Question: I'm working on a class to get the Latitude and Longitude of an address by 3 different providers (just for comparison sake).
'<hr>'
My Google Maps DataContract works like a champ. But my Bing and MapQuest DataContracts aren't playing so nice. I think the issue has to deal with the of the JSON for Bing and MapQuest, and I just don't know how to deal with them.
Here is the Function that processes the Data.
'''
''# Because the JSON Response from Google, MapQuest, and Bing are drastically
''# different, we need to consume the response a little differently
''# for each API.
''# ##################################
''# BING IS BROKEN
''# ##################################
''# Here we're handling the Bing Provider
If Provider = apiProvider.Bing Then
Dim res = DirectCast(serializer.ReadObject(request.GetResponse().GetResponseStream()), BingResponse)
Dim resources As BingResponse.ResourceSet.Resource = res.resourceSets(0).resources(0)
Dim point = resources.point
With coordinates
.latitude = point.coordinates(0)
.longitude = point.coordinates(1)
End With
''# ##################################
''# GOOGLE WORKS LIKE A CHAMP
''# ##################################
''# Here we're handling the Google Provider
ElseIf Provider = apiProvider.Google Then
Dim res = DirectCast(serializer.ReadObject(request.GetResponse().GetResponseStream()), GoogleResponse)
Dim resources As GoogleResponse.Result = res.results(0)
Dim point = resources.geometry.location
With coordinates
.latitude = point.lat
.longitude = point.lng
End With
''# ##################################
''# MAPQUEST IS BROKEN
''# ##################################
''# Here we're handling the MapQuest Provider
ElseIf Provider = apiProvider.MapQuest Then
Dim res = DirectCast(serializer.ReadObject(request.GetResponse().GetResponseStream()), MapQuestResponse)
Dim resources As MapQuestResponse.Result = res.results(0)
Dim point = resources.locations.latLng
With coordinates
.latitude = point.lat
.longitude = point.lng
End With
End If
'''
And here are the three DataContracts
'''
''# A comment to fix SO Code Coloring
<DataContract()>
Public Class BingResponse
<DataMember()>
Public Property resourceSets() As ResourceSet()
<DataContract()>
Public Class ResourceSet
<DataMember()>
Public Property resources() As Resource()
<DataContract([Namespace]:="http://schemas.microsoft.com/search/local/ws/rest/v1", name:="Location")>
Public Class Resource
<DataMember()>
Public Property point() As m_Point
<DataContract()>
Public Class m_Point
<DataMember()>
Public Property coordinates() As String()
End Class
End Class
End Class
End Class
<DataContract()>
Public Class GoogleResponse
<DataMember()>
Public Property results() As Result()
<DataContract()>
Public Class Result
<DataMember()>
Public Property geometry As m_Geometry
<DataContract()>
Public Class m_Geometry
<DataMember()>
Public Property location As m_location
<DataContract()>
Public Class m_location
<DataMember()>
Public Property lat As String
<DataMember()>
Public Property lng As String
End Class
End Class
End Class
End Class
<DataContract()>
Public Class MapQuestResponse
<DataMember()>
Public Property results() As Result()
<DataContract()>
Public Class Result
<DataMember()>
Public Property locations As m_Locations
<DataContract()>
Public Class m_Locations
<DataMember()>
Public Property latLng As m_latLng
<DataContract()>
Public Class m_latLng
<DataMember()>
Public Property lat As String
<DataMember()>
Public Property lng As String
End Class
End Class
End Class
End Class
'''
When testing I get this error
> System.NullReferenceException: Object reference not set to an instance of an object.
on line
'''
.latitude = point.lat
'''
When testing I get this error
> System.IndexOutOfRangeException: Index was outside the bounds of the array.
on line
'''
Dim resources As BingResponse.ResourceSet.Resource = res.resourceSets(0).resources(0)
'''
---
FYI, I'll also post what the JSON Response for each looks like.
## Google Maps
'''
{
"status": "OK",
"results": [ {
"types": [ "bus_station", "transit_station" ],
"formatted_address": "Microsoft Way & Microsoft ACS, Redmond, WA 98052, USA",
"address_components": [ {
"long_name": "Microsoft Way & Microsoft ACS",
"short_name": "Microsoft Way & Microsoft ACS",
"types": [ "bus_station", "transit_station" ]
}, {
"long_name": "Redmond",
"short_name": "Redmond",
"types": [ "locality", "political" ]
}, {
"long_name": "East Seattle",
"short_name": "East Seattle",
"types": [ "administrative_area_level_3", "political" ]
}, {
"long_name": "King",
"short_name": "King",
"types": [ "administrative_area_level_2", "political" ]
}, {
"long_name": "Washington",
"short_name": "WA",
"types": [ "administrative_area_level_1", "political" ]
}, {
"long_name": "United States",
"short_name": "US",
"types": [ "country", "political" ]
}, {
"long_name": "98052",
"short_name": "98052",
"types": [ "postal_code" ]
} ],
"geometry": {
"location": {
"lat": 47.<PHONE>,
"lng": -<PHONE>
},
"location_type": "APPROXIMATE",
"viewport": {
"southwest": {
"lat": 47.<PHONE>,
"lng": -<PHONE>
},
"northeast": {
"lat": 47.<PHONE>,
"lng": -<PHONE>
}
}
},
"partial_match": true
}, {
"types": [ "bus_station", "transit_station" ],
"formatted_address": "Microsoft Way & NE 36th St, Redmond, WA 98052, USA",
"address_components": [ {
"long_name": "Microsoft Way & NE 36th St",
"short_name": "Microsoft Way & NE 36th St",
"types": [ "bus_station", "transit_station" ]
}, {
"long_name": "Redmond",
"short_name": "Redmond",
"types": [ "locality", "political" ]
}, {
"long_name": "East Seattle",
"short_name": "East Seattle",
"types": [ "administrative_area_level_3", "political" ]
}, {
"long_name": "King",
"short_name": "King",
"types": [ "administrative_area_level_2", "political" ]
}, {
"long_name": "Washington",
"short_name": "WA",
"types": [ "administrative_area_level_1", "political" ]
}, {
"long_name": "United States",
"short_name": "US",
"types": [ "country", "political" ]
}, {
"long_name": "98052",
"short_name": "98052",
"types": [ "postal_code" ]
} ],
"geometry": {
"location": {
"lat": 47.<PHONE>,
"lng": -<PHONE>
},
"location_type": "APPROXIMATE",
"viewport": {
"southwest": {
"lat": 47.<PHONE>,
"lng": -<PHONE>
},
"northeast": {
"lat": 47.<PHONE>,
"lng": -<PHONE>
}
}
},
"partial_match": true
}, {
"types": [ "bus_station", "transit_station" ],
"formatted_address": "Microsoft Way & NE 31ST St, Redmond, WA 98052, USA",
"address_components": [ {
"long_name": "Microsoft Way & NE 31ST St",
"short_name": "Microsoft Way & NE 31ST St",
"types": [ "bus_station", "transit_station" ]
}, {
"long_name": "Redmond",
"short_name": "Redmond",
"types": [ "locality", "political" ]
}, {
"long_name": "East Seattle",
"short_name": "East Seattle",
"types": [ "administrative_area_level_3", "political" ]
}, {
"long_name": "King",
"short_name": "King",
"types": [ "administrative_area_level_2", "political" ]
}, {
"long_name": "Washington",
"short_name": "WA",
"types": [ "administrative_area_level_1", "political" ]
}, {
"long_name": "United States",
"short_name": "US",
"types": [ "country", "political" ]
}, {
"long_name": "98052",
"short_name": "98052",
"types": [ "postal_code" ]
} ],
"geometry": {
"location": {
"lat": 47.<PHONE>,
"lng": -<PHONE>
},
"location_type": "APPROXIMATE",
"viewport": {
"southwest": {
"lat": 47.<PHONE>,
"lng": -<PHONE>
},
"northeast": {
"lat": 47.<PHONE>,
"lng": -<PHONE>
}
}
},
"partial_match": true
}, {
"types": [ "route" ],
"formatted_address": "Microsoft w Campus Acrd, Redmond, WA, USA",
"address_components": [ {
"long_name": "Microsoft w Campus Acrd",
"short_name": "Microsoft w Campus Acrd",
"types": [ "route" ]
}, {
"long_name": "Redmond",
"short_name": "Redmond",
"types": [ "locality", "political" ]
}, {
"long_name": "East Seattle",
"short_name": "East Seattle",
"types": [ "administrative_area_level_3", "political" ]
}, {
"long_name": "King",
"short_name": "King",
"types": [ "administrative_area_level_2", "political" ]
}, {
"long_name": "Washington",
"short_name": "WA",
"types": [ "administrative_area_level_1", "political" ]
}, {
"long_name": "United States",
"short_name": "US",
"types": [ "country", "political" ]
} ],
"geometry": {
"location": {
"lat": 47.<PHONE>,
"lng": -<PHONE>
},
"location_type": "GEOMETRIC_CENTER",
"viewport": {
"southwest": {
"lat": 47.<PHONE>,
"lng": -<PHONE>
},
"northeast": {
"lat": 47.<PHONE>,
"lng": -<PHONE>
}
},
"bounds": {
"southwest": {
"lat": 47.<PHONE>,
"lng": -<PHONE>
},
"northeast": {
"lat": 47.<PHONE>,
"lng": -<PHONE>
}
}
},
"partial_match": true
} ]
}
'''
## Bing Maps
'''
{ "authenticationResultCode" : "ValidCredentials",
"brandLogoUri" : "http://dev.virtualearth.net/Branding/logo_powered_by.png",
"copyright" : "Copyright ©️ 2011 Microsoft and its suppliers. All rights reserved. This API cannot be accessed and the content and any results may not be used, reproduced or transmitted in any manner without express written permission from Microsoft Corporation.",
"resourceSets" : [ { "estimatedTotal" : 1,
"resources" : [ { "__type" : "Location:http://schemas.microsoft.com/search/local/ws/rest/v1",
"address" : { "addressLine" : "1 Microsoft Way",
"adminDistrict" : "WA",
"countryRegion" : "United States",
"formattedAddress" : "1 Microsoft Way, Redmond, WA 98052",
"locality" : "Redmond",
"postalCode" : "98052"
},
"bbox" : [ 47.636682837606166,
-122.13698544771381,
47.644408272747519,
-122.12169881991093
],
"confidence" : "High",
"entityType" : "Address",
"name" : "1 Microsoft Way, Redmond, WA 98052",
"point" : { "coordinates" : [ 47.640545555176843,
-122.12934213381237
],
"type" : "Point"
}
} ]
} ],
"statusCode" : 200,
"statusDescription" : "OK",
"traceId" : "3d0dd6c4ea1f4c4ba6f9c7211a5abf75|BAYM001222|02.00.82.2800|BY2MSNVM001058"
}
'''
## MapQuest
'''
{ "info" : { "copyright" : { "imageAltText" : "©️ 2011 MapQuest, Inc.",
"imageUrl" : "http://tile21.mqcdn.com/res/mqlogo.gif",
"text" : "©️ 2011 MapQuest, Inc."
},
"messages" : [ ],
"statuscode" : 0
},
"options" : { "ignoreLatLngInput" : false,
"maxResults" : -1,
"thumbMaps" : true
},
"results" : [ { "locations" : [ { "adminArea1" : "US",
"adminArea1Type" : "Country",
"adminArea3" : "WA",
"adminArea3Type" : "State",
"adminArea4" : "King County",
"adminArea4Type" : "County",
"adminArea5" : "Redmond",
"adminArea5Type" : "City",
"displayLatLng" : { "lat" : 47.674197999999997,
"lng" : -<PHONE>
},
"dragPoint" : false,
"geocodeQuality" : "CITY",
"geocodeQualityCode" : "A5XCX",
"latLng" : { "lat" : 47.674197999999997,
"lng" : -<PHONE>
},
"linkId" : 0,
"mapUrl" : "http://www.mapquestapi.com/staticmap/v3/getmap?type=map&size=225,160&pois=purple-1,47.674198,-<PHONE>,0,0|&center=47.674198,-<PHONE>&zoom=9&key=Fmjtd|luu22q01ng,2n=o5-h6rnq&rand=-47567557",
"postalCode" : "",
"sideOfStreet" : "N",
"street" : "",
"type" : "s"
} ],
"providedLocation" : { "location" : "1 Microsoft Way, Redmon WA" }
} ]
}
'''
## Addition

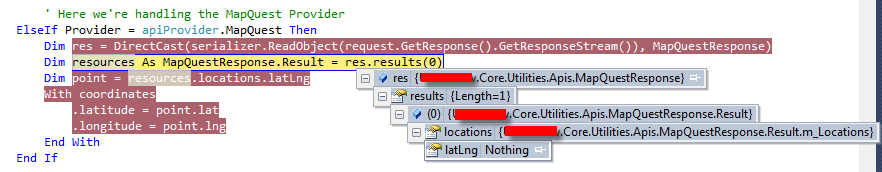
Answer: For map quest:
Shouldn't 'Public Property locations As m_Locations' be 'Public Property locations() As m_Locations()'? I assume this is array notation in VB. It would seem you're taking the latLng from the Array object and not the instance of the location in the array.
Found a <URL> for the same response. Looking for differences but not spotting them yet...